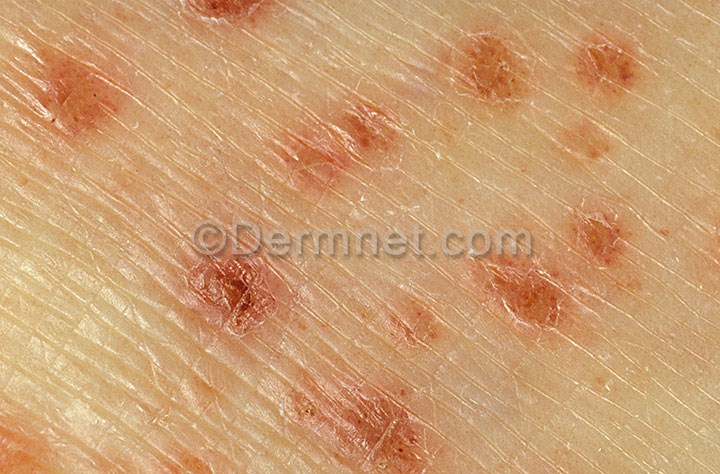
Disease: Vasculitis Photos